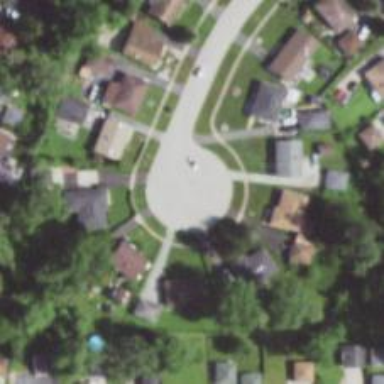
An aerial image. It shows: Turning circle on the road.